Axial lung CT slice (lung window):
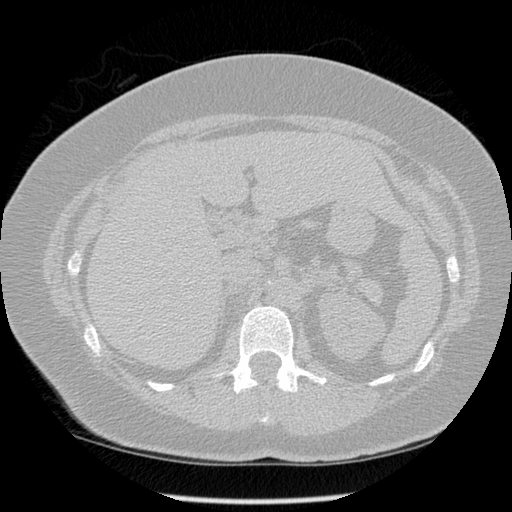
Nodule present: no